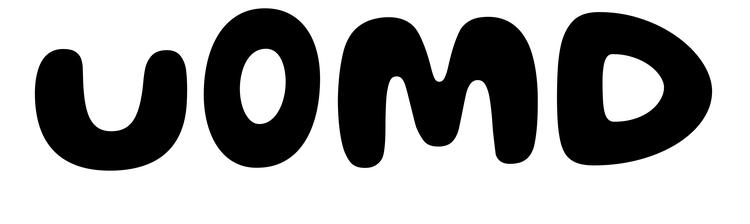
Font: Gluten_SemiBold